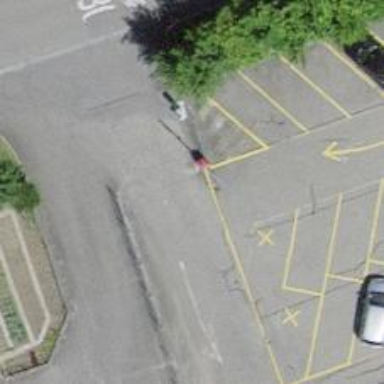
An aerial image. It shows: Asphalt parking aisle road.